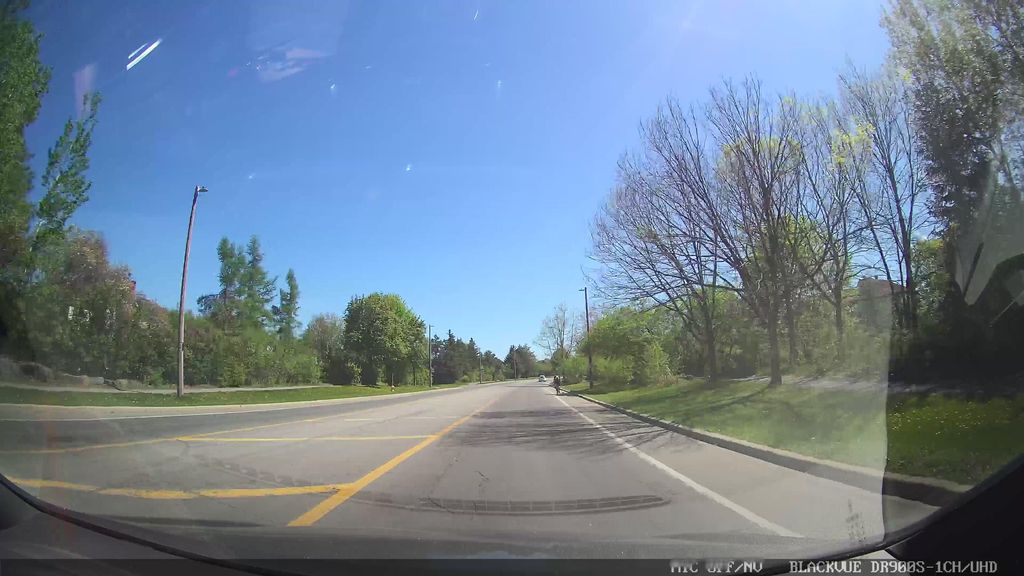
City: ottawa-gatineau